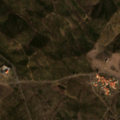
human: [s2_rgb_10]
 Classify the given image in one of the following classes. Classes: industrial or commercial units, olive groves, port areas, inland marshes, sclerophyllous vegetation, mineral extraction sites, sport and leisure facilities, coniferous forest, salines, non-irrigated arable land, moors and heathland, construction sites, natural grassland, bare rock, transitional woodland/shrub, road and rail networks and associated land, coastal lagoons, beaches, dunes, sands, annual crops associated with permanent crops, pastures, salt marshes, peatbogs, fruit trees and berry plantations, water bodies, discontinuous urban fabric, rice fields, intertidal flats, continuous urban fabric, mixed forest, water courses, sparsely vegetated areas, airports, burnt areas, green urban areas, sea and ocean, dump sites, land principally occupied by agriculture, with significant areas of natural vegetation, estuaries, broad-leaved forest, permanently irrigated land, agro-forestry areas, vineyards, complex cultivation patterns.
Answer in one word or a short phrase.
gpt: complex cultivation patterns, transitional woodland/shrub